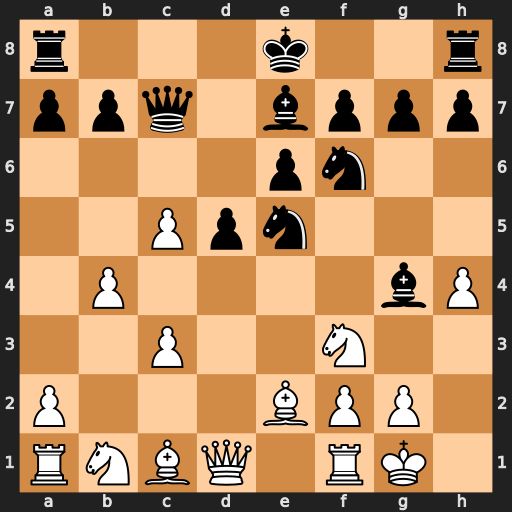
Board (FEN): r3k2r/ppq1bppp/4pn2/2Ppn3/1P4bP/2P2N2/P3BPP1/RNBQ1RK1
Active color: w
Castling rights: kq
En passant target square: -
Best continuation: Nxe5 Qxe5 Bxg4